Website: apple
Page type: billing-address
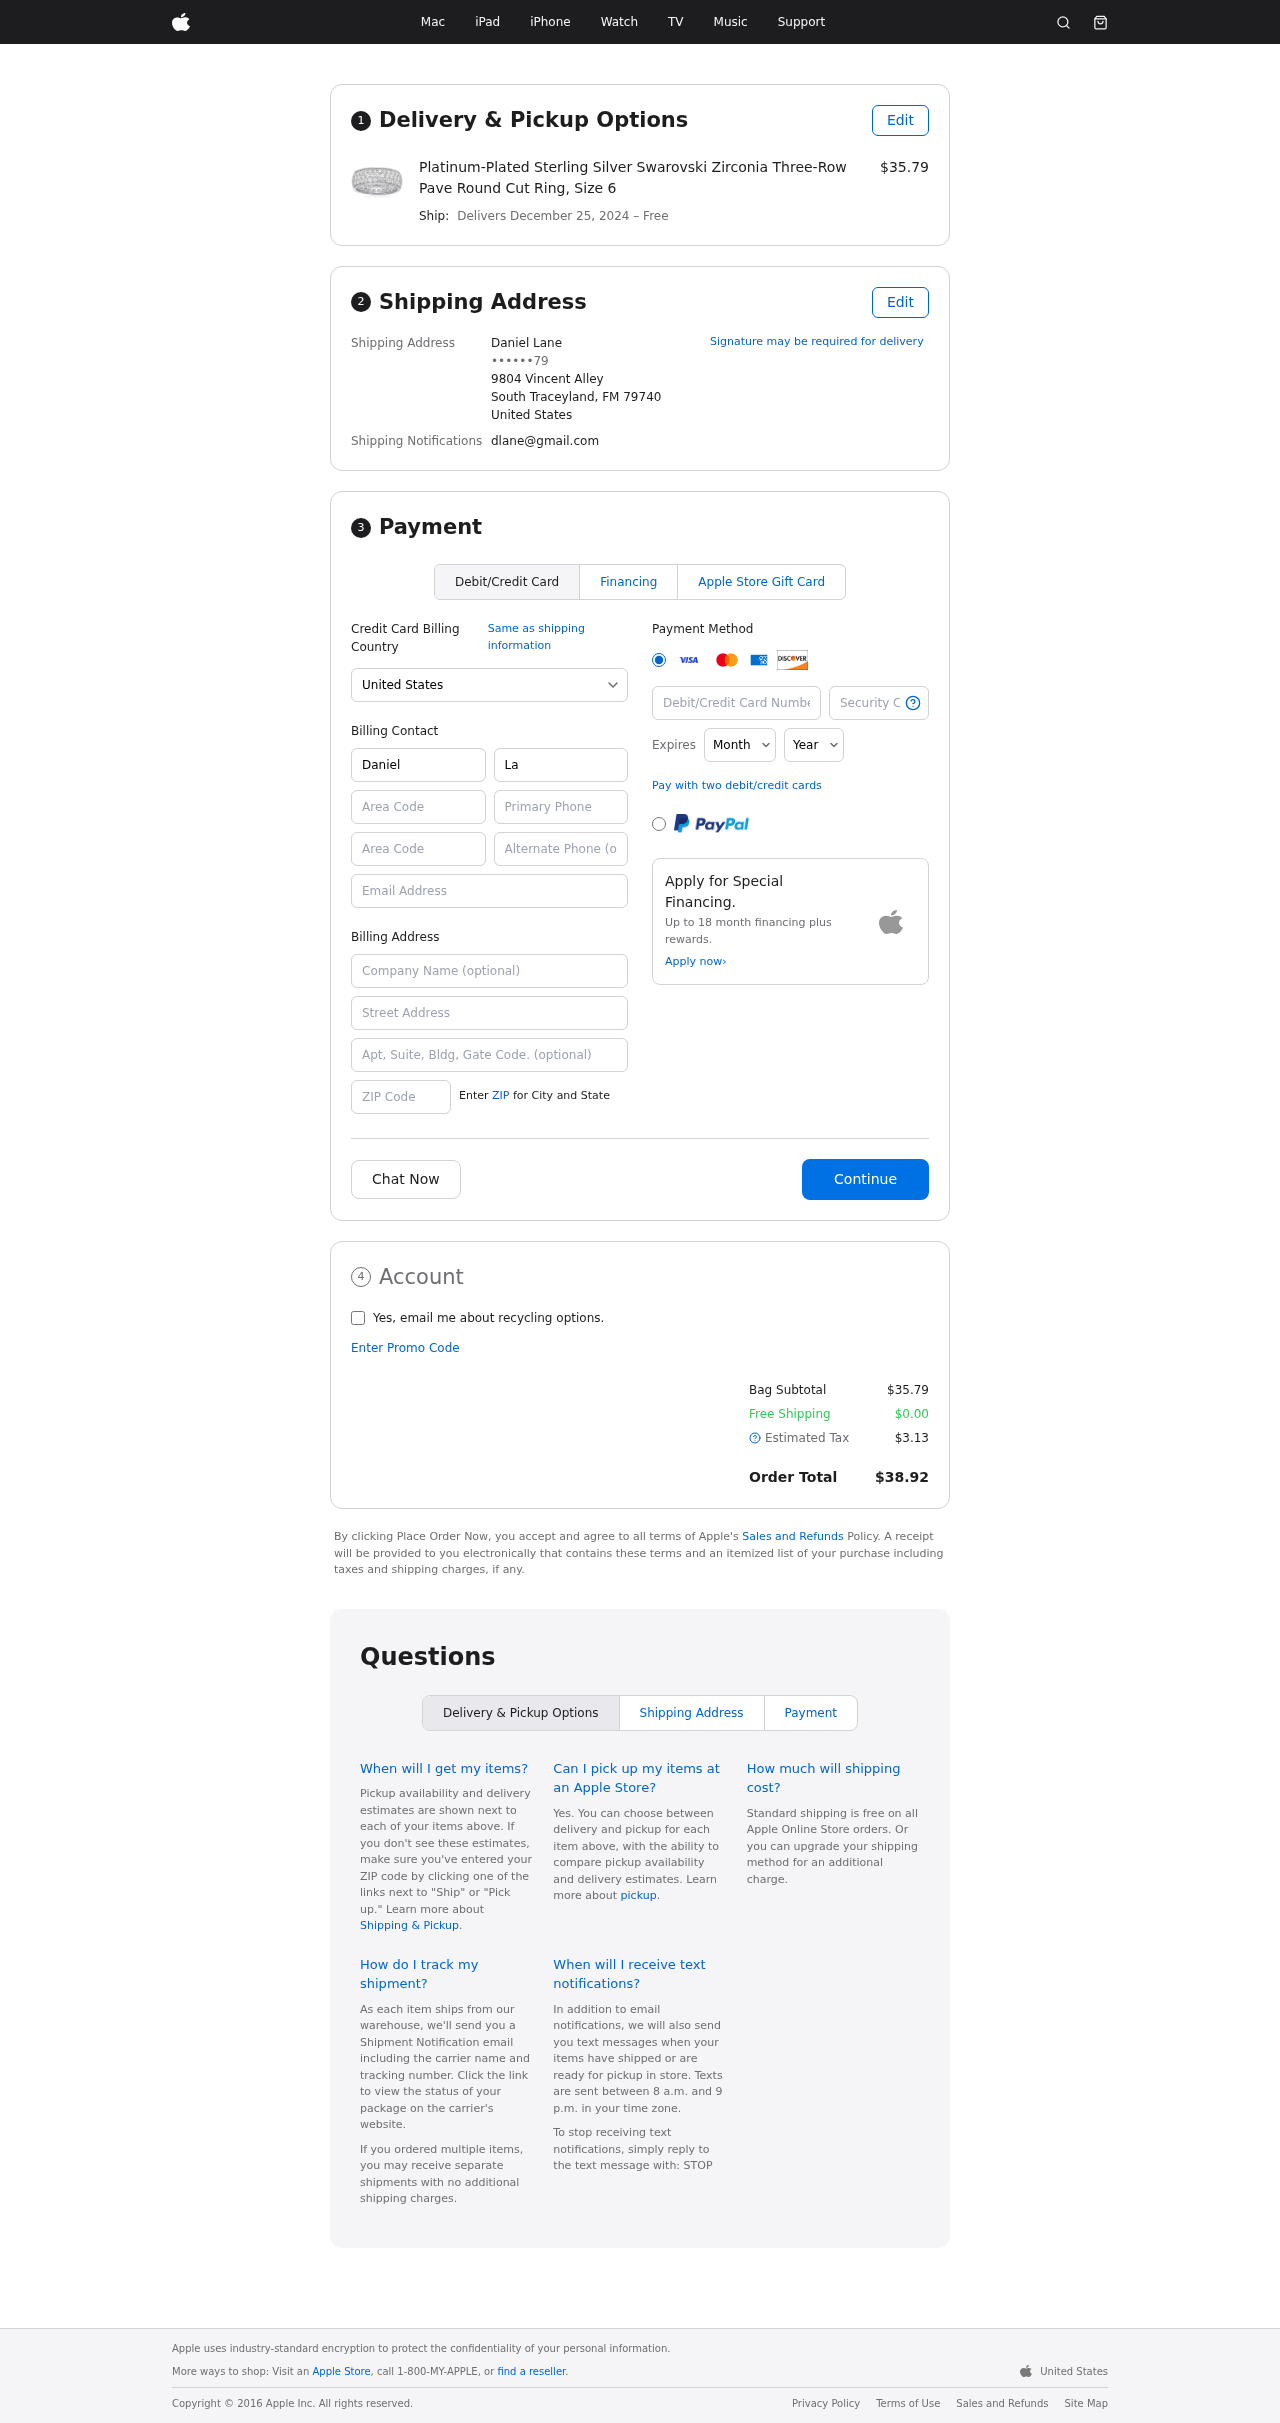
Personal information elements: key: PII_CARD_CVV
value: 511
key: PII_CARD_EXPIRY_MONTH
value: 01
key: PII_CARD_EXPIRY_YEAR
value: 30
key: PII_CARD_NUMBER
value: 6559 0537 5499 0498
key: PII_CITY_STATE_ZIP
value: South Traceyland, FM 79740
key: PII_COUNTRY
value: United States
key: PII_EMAIL
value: dlane@gmail.com
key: PII_FULLNAME
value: Daniel Lane
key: PII_STREET
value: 9804 Vincent Alley
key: PII_PHONE_MASKED
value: ••••••79
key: PII_BILLING_FIRSTNAME
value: Daniel
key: PII_BILLING_LASTNAME
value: Lane
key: PII_BILLING_PHONE_AREA
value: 975
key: PII_BILLING_PHONE
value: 9759264379
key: PII_BILLING_EMAIL
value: dlane@gmail.com
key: PII_BILLING_COMPANY
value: Buckley, Olsen and Jackson
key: PII_BILLING_STREET
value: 9804 Vincent Alley
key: PII_BILLING_STREET2
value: Suite 257
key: PII_BILLING_POSTCODE
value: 79740
Product elements: key: PRODUCT1_NAME
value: Platinum-Plated Sterling Silver Swarovski Zirconia Three-Row Pave Round Cut Ring, Size 6
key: PRODUCT1_PRICE
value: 35.79
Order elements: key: ORDER_DELIVERY_DATE
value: December 25, 2024
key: ORDER_SUBTOTAL
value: $35.79
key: ORDER_SHIPPING_COST
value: $0.00
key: ORDER_TAX
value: $3.13
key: ORDER_TOTAL
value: $38.92